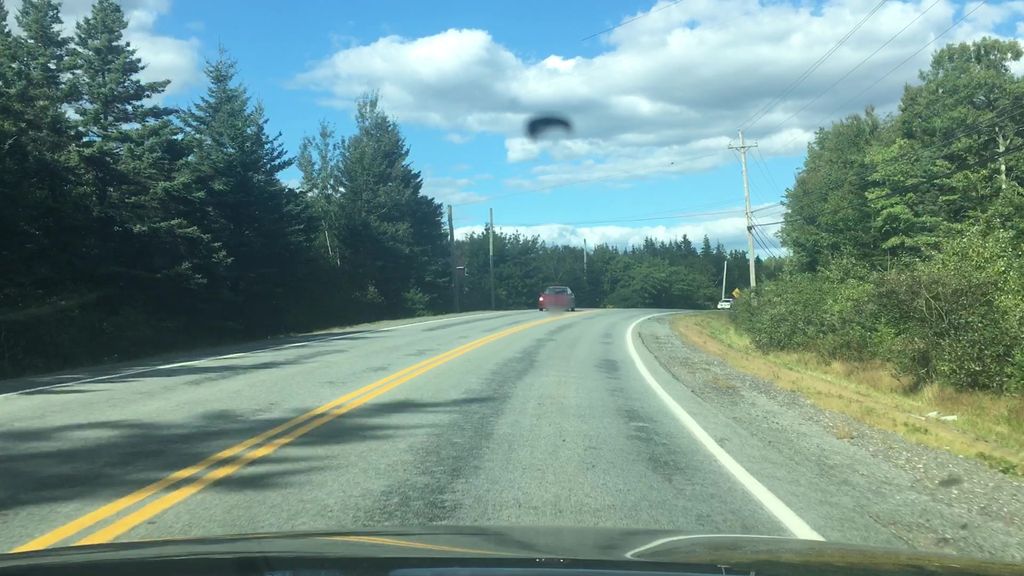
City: halifax